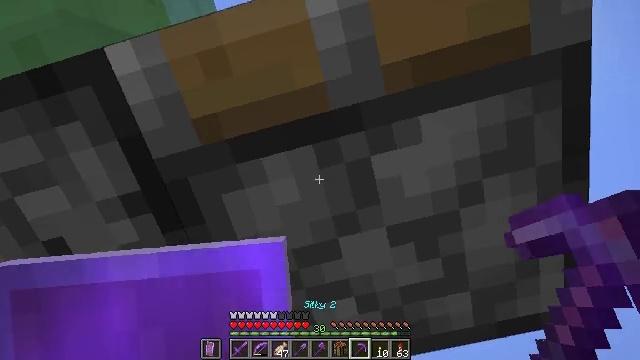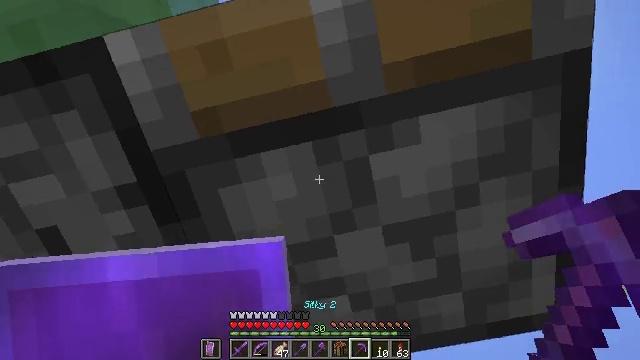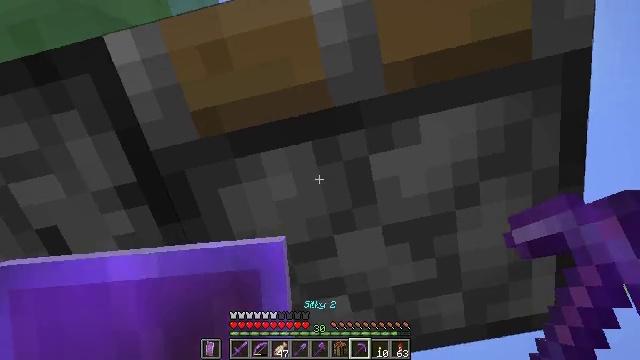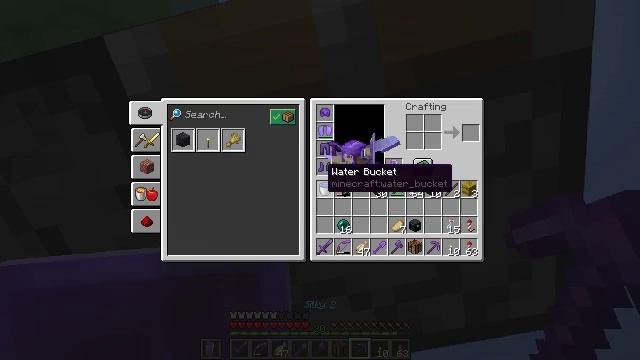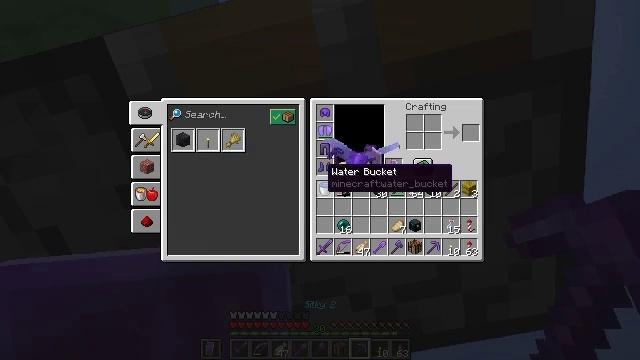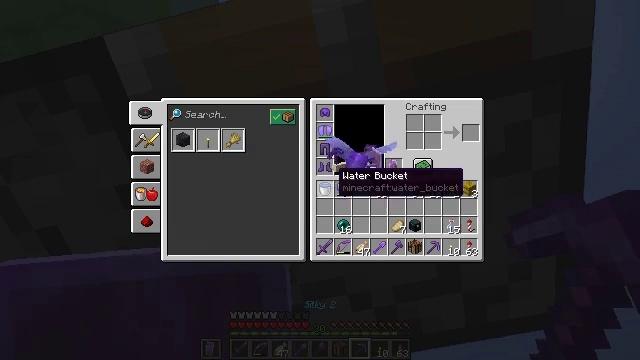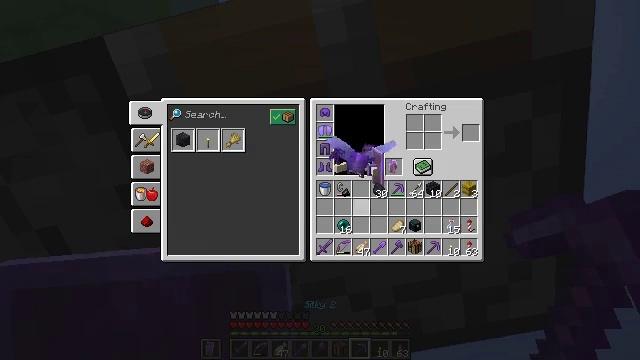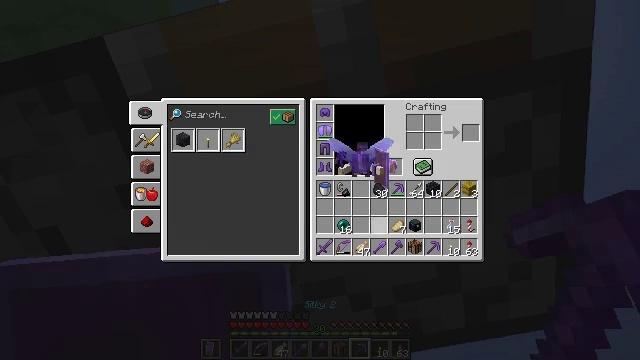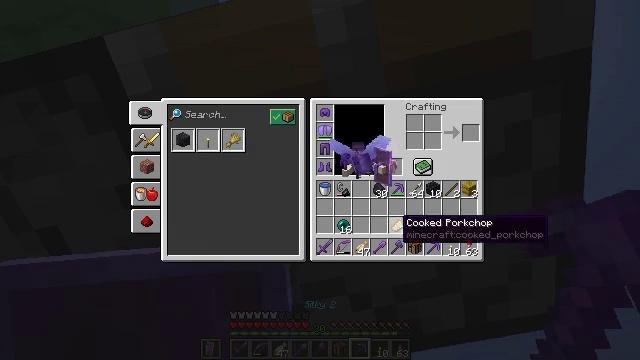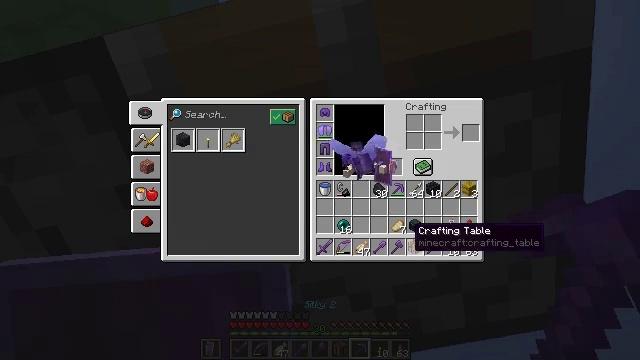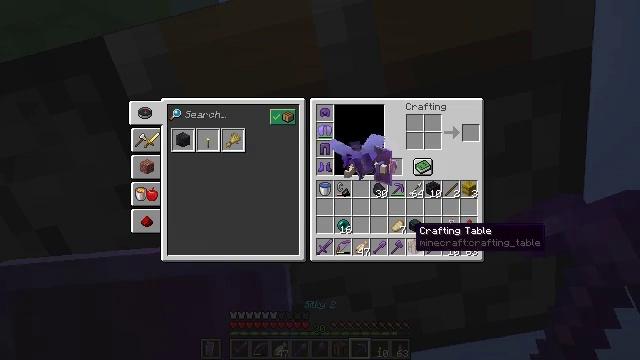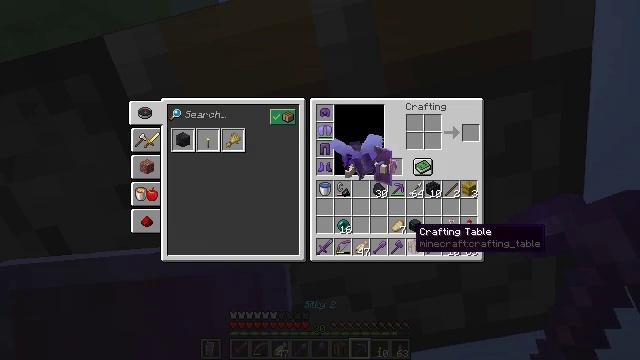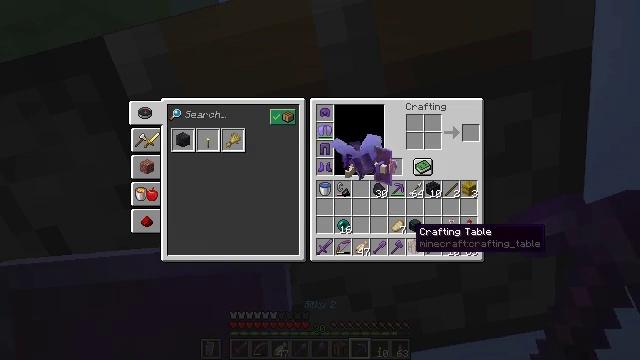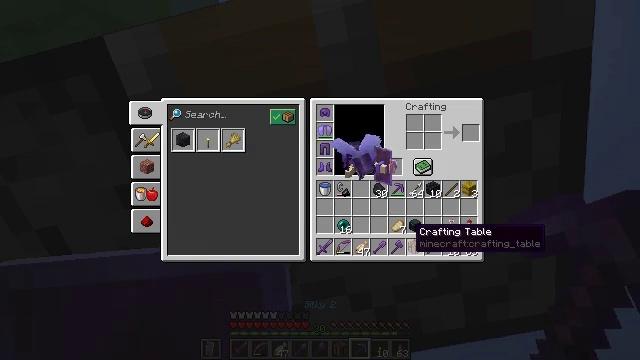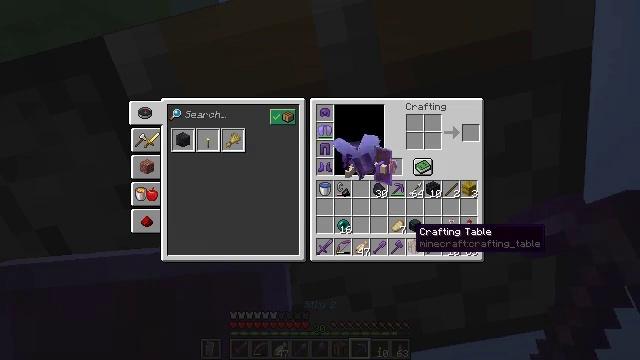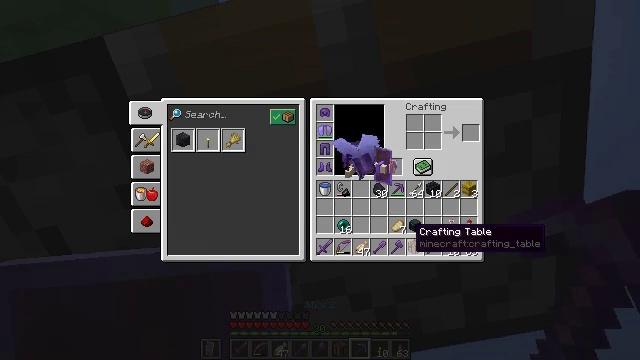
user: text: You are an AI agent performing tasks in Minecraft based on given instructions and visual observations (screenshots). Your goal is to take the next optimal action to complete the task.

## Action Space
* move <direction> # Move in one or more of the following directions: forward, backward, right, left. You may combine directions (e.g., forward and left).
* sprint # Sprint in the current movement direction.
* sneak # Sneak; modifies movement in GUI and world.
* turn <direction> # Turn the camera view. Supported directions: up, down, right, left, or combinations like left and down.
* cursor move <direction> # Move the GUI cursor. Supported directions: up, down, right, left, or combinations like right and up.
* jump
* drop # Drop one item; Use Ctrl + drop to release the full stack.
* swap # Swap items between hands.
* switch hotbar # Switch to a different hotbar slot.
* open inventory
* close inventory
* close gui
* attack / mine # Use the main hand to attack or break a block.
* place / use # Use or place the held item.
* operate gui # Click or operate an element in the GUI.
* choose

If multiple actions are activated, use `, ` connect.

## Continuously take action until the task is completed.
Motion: motion action
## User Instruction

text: Gather the sticky piston from a redstone contraption.
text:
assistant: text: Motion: turn right
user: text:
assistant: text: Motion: no_op
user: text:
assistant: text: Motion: open inventory
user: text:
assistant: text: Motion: open inventory
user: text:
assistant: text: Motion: turn right, open inventory
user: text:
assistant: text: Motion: turn right and down
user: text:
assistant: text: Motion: turn right and down
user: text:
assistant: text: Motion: turn right and down
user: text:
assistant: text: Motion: turn right and down
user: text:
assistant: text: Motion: sneak
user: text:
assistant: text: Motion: sneak
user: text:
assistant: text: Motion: sneak
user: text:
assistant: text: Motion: sneak
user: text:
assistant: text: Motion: sneak
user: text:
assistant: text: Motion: sneak
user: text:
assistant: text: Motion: sneak
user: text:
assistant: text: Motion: sneak
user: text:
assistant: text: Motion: sneak, attack / mine
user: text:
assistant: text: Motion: sneak, attack / mine
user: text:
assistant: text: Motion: sneak, attack / mine
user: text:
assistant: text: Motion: sneak
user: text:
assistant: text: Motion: no_op
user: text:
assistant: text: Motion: no_op
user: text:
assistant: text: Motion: no_op
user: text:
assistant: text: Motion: no_op
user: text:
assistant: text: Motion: no_op
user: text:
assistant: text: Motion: no_op
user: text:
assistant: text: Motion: no_op
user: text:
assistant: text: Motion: no_op
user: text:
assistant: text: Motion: no_op